Question: I'd like to get information about a third party application's controls such as a list of its properties and their values: something like RTTI information but for a third-party Delphi application.
I see that this is possible. For example TestComplete has the ObjectSpy window which can give many useful information about the control, including RTTI information. How can this be done ?

To explain why I'm investigating this issue... I'm a registered user of TestComplete/<URL> I wondered how hard it would be to make my own private very simple "TestExecute-like" application.
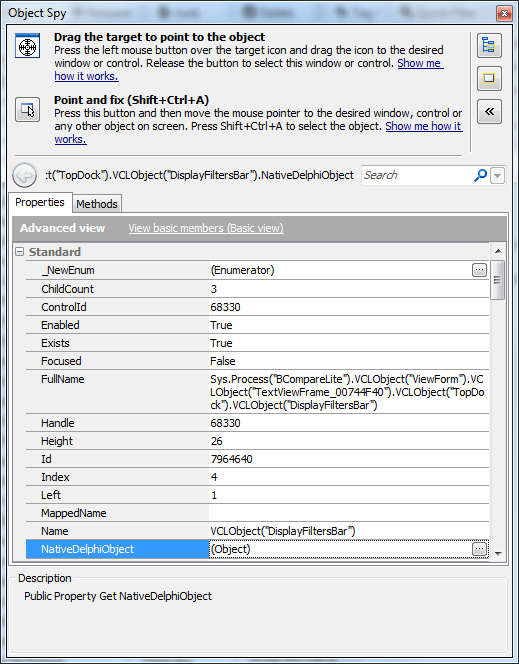
Answer: When we want to take another application which is compiled with debug information and get stuff out of it at runtime, what we are dealing with is the problem of "how to write my own custom debugger/profiler/automated-test kernel".
TestComplete and other AutomatedQA programs contain a Debugger and Profiler Kernel which can start up, run and remotely control apps, and parse their Debug information in several formats, including the TurboDebugger TD32 information attached to these executables. Their profiling kernel also can see each object as it is created, and can iterate the RTTI-like debug information to determine that an object that was created is of a particular class type, and then see what properties exist in that object.
Now, TestComplete adds on top of the AQTime-level of stuff, the ability to introspect Window handles, and intuit from Window Handles, the Delphi class Names that are behind it. However, it's much easier for you (or me) to write a program which can tell you that the mouse is over a window handle that belongs to a 'TPanel', than to know which version of Delphi created that particular executable, what version of 'TPanel' that is, then, and what properties it would contain, and to read those values back from a running program, which requires that you implement your own "debugger engine". I am not aware of any open source applications that you could even use to get a start writing your own debugger, and you certainly can't use the ones that are inside AQTime/TestComplete, or the one inside Delphi itself, in your own apps.
I could not write you a sample program to do this, but even if I could, it would require a lot of third-party library support. To see the window classes for a window handle which your mouse is over, look for how to implement something like the MS Spy++ utility.
<URL>. For that, see this about.com link, which simply uses RTTI.